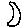
Label: moon